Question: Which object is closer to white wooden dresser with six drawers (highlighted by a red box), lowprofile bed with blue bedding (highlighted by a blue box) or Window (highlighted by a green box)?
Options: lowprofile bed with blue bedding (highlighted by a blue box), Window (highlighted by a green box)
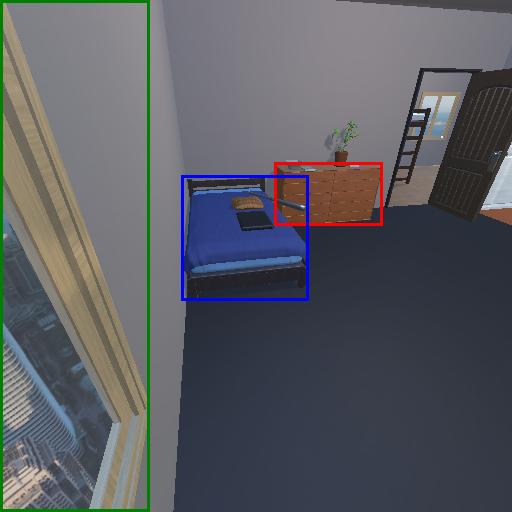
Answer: lowprofile bed with blue bedding (highlighted by a blue box)